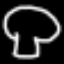
Label: mushroom